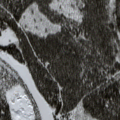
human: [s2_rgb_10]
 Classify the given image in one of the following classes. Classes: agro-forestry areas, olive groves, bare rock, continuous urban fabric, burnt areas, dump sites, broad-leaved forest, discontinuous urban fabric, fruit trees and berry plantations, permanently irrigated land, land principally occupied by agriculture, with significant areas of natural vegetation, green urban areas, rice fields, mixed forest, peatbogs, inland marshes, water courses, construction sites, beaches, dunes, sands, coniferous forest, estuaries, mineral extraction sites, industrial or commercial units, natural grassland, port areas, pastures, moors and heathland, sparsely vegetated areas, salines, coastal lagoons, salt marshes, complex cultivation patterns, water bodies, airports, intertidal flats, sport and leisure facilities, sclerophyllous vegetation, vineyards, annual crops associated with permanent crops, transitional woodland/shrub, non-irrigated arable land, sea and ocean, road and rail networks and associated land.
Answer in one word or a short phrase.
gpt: coniferous forest